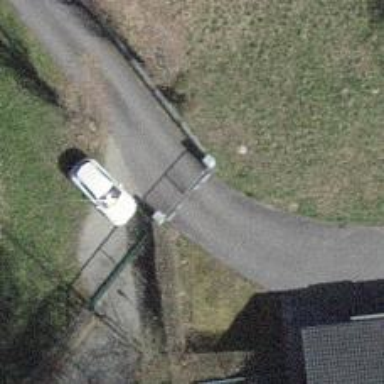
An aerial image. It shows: Gate.